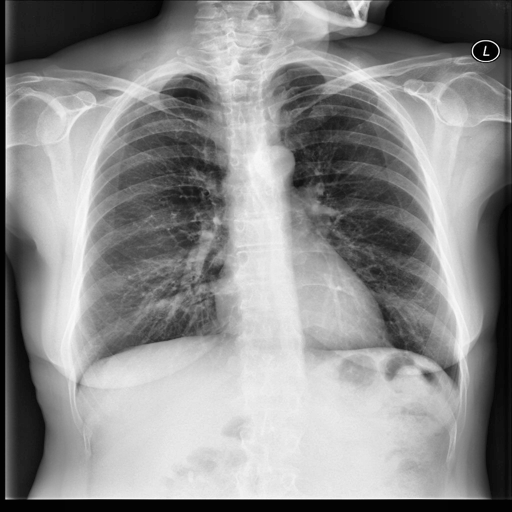
Finding: NORMAL